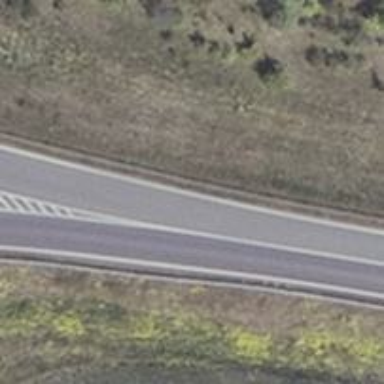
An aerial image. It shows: Trunk link highway.